Aerial crown-view tile of a tropical tree (Barro Colorado Island, Panama), acquired 20241014:
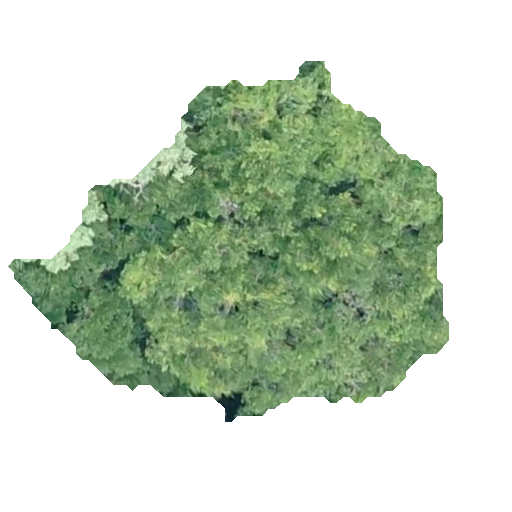
Species: Ocotea oblonga
GBIF accepted scientific name: Ocotea oblonga
Crown area: 154.703 m²